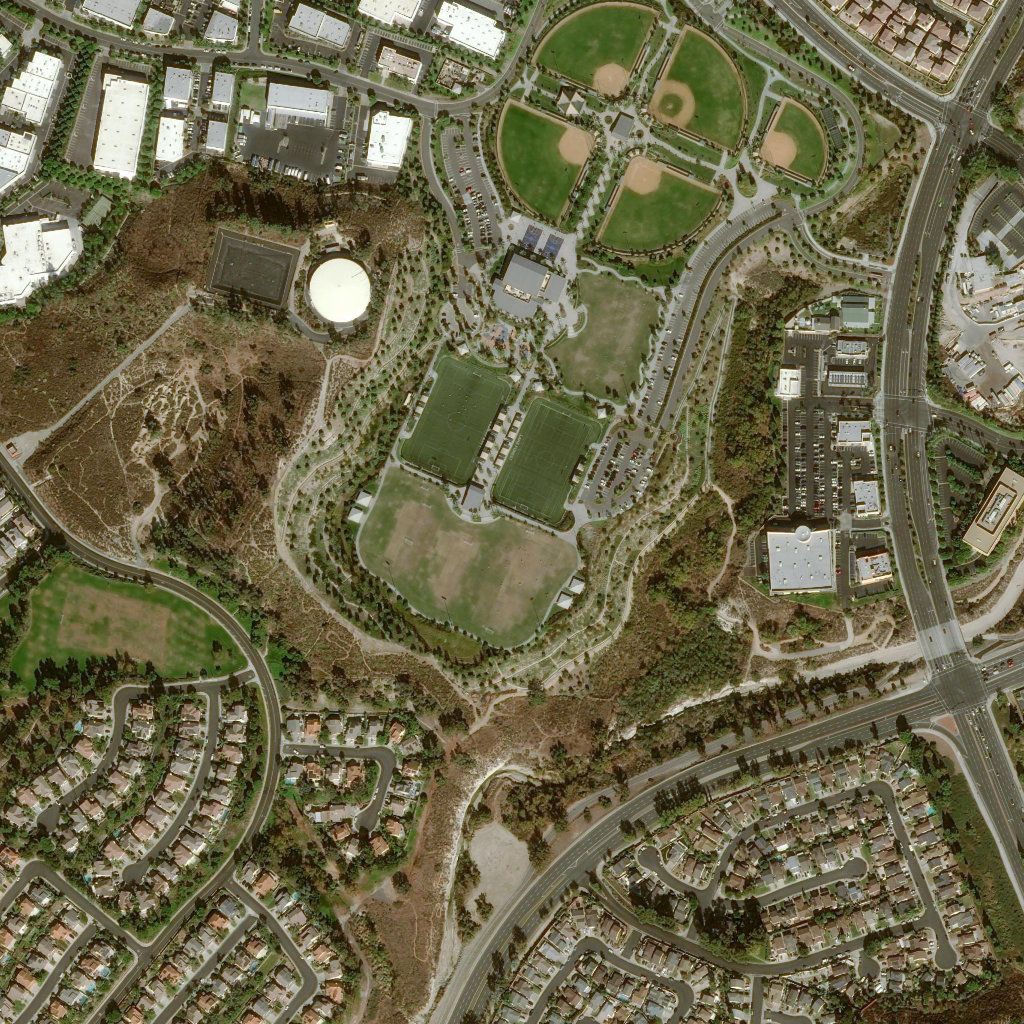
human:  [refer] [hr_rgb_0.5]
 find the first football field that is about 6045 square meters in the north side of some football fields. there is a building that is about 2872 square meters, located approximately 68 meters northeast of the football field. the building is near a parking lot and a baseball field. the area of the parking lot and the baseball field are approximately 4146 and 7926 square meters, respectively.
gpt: <box>[[40, 35, 49, 46, 0]]</box>

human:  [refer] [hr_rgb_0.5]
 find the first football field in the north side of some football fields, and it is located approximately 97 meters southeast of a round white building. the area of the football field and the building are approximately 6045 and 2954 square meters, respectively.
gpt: <box>[[40, 35, 49, 46, 0]]</box>